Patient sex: M
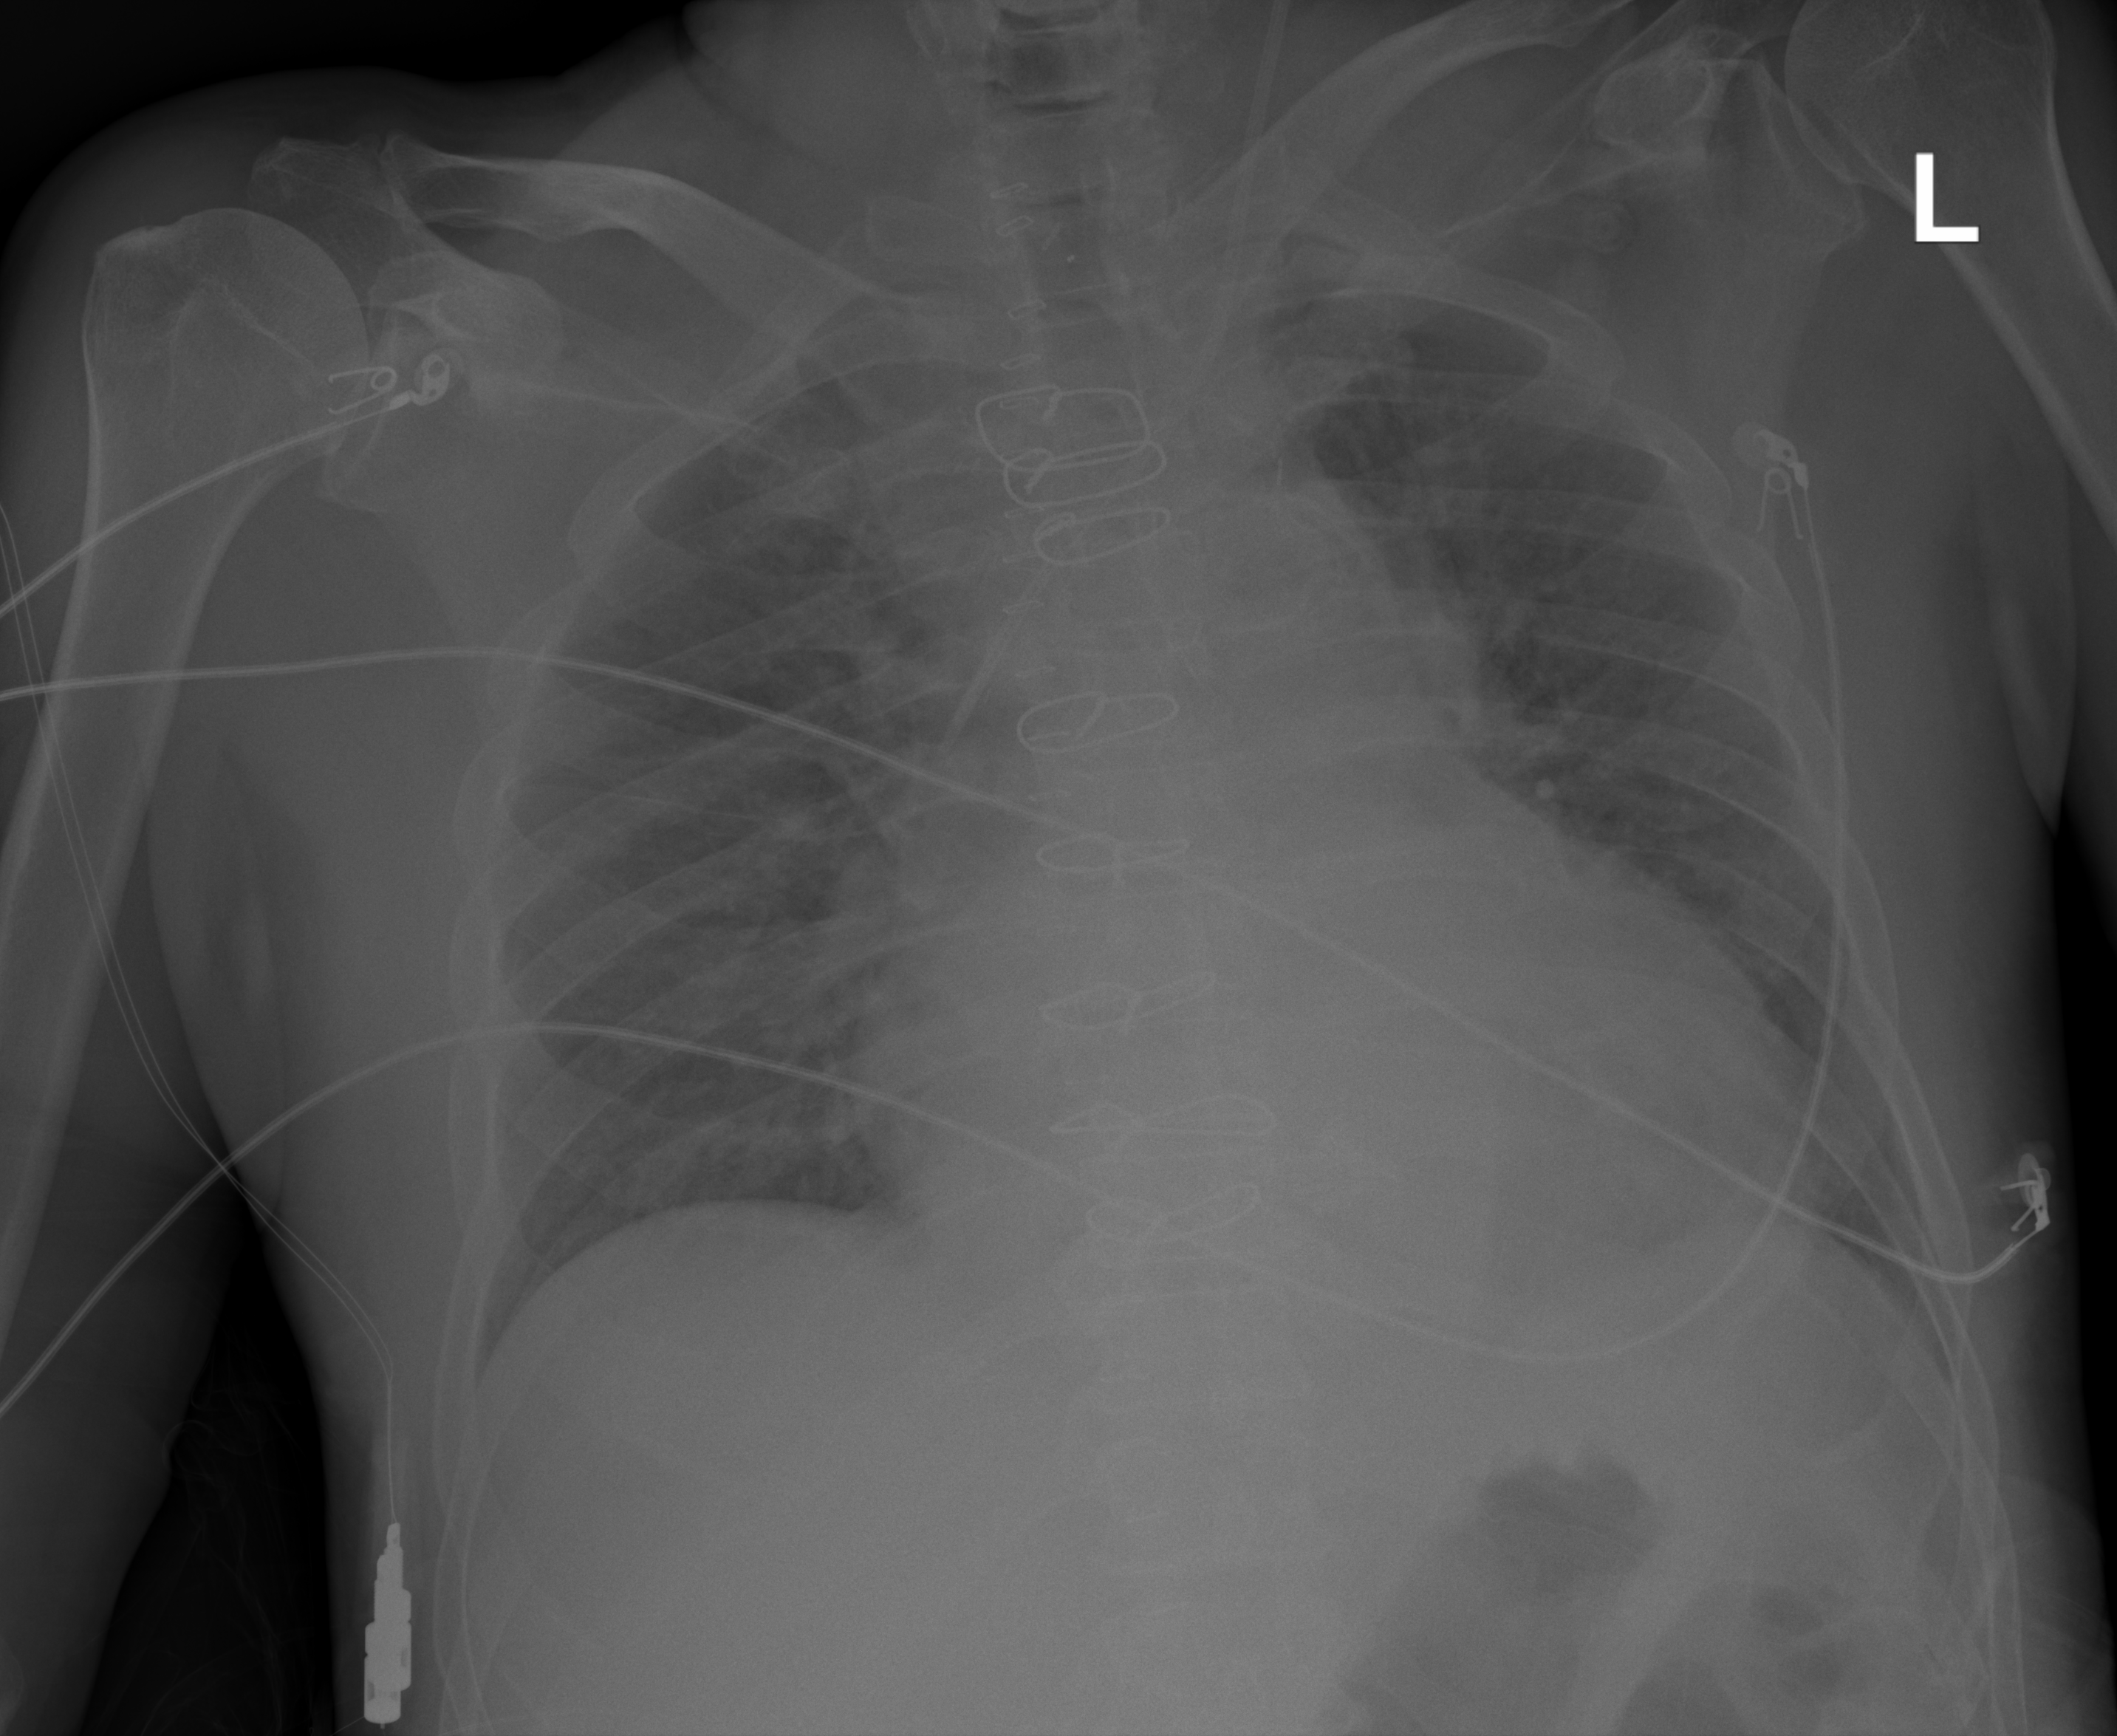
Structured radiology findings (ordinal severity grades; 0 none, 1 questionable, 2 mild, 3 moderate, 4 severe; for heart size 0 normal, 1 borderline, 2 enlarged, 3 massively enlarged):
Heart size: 2
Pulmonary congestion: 2
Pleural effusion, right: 0
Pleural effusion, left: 0
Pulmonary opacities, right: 0
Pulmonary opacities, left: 0
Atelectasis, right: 0
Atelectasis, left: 0